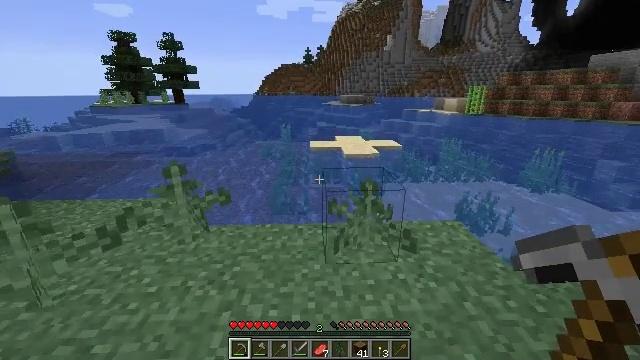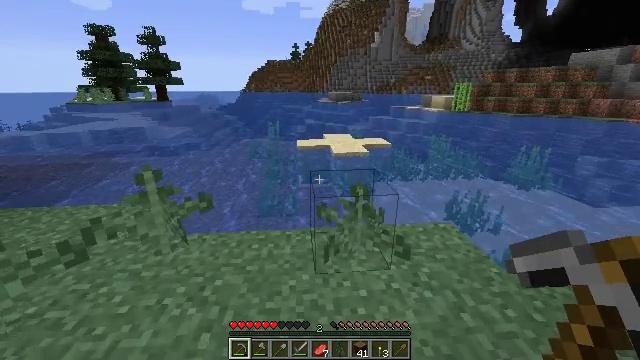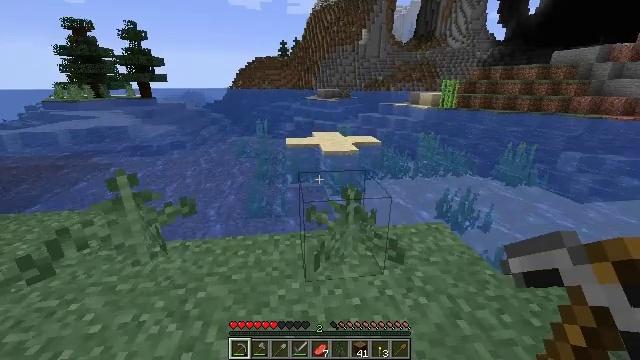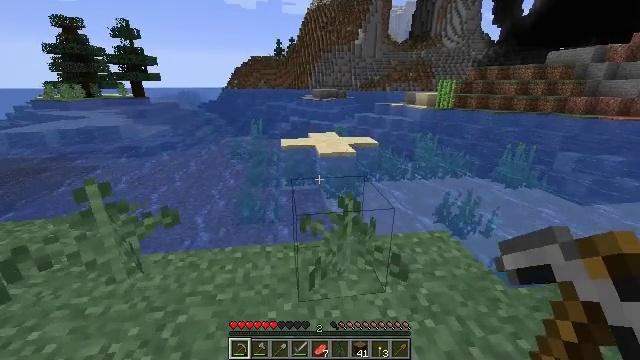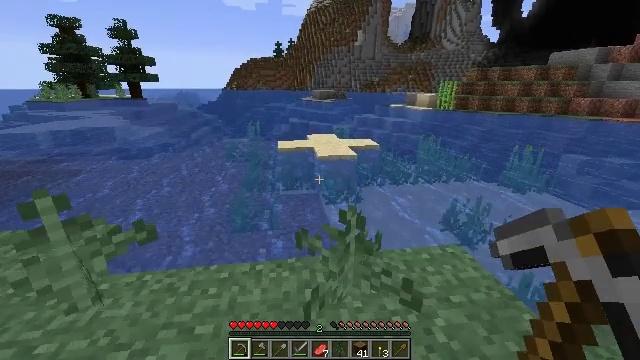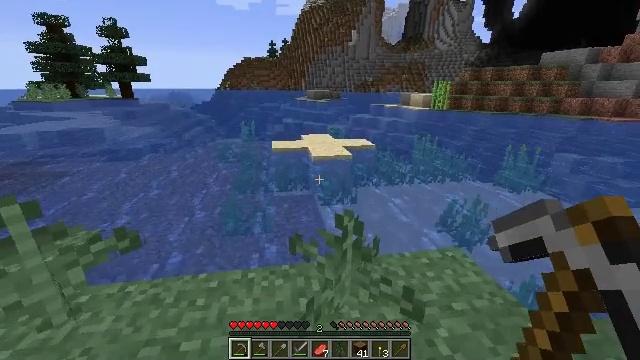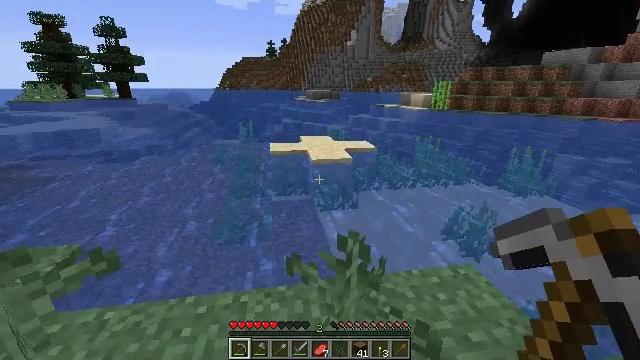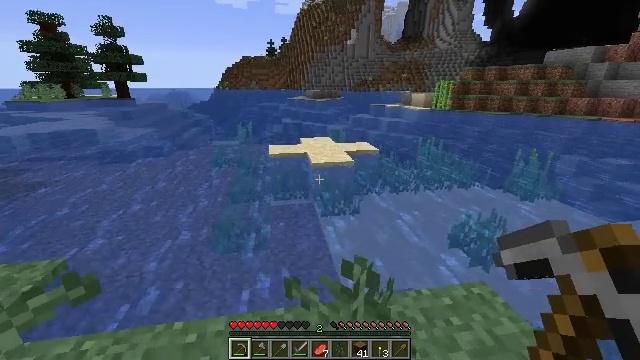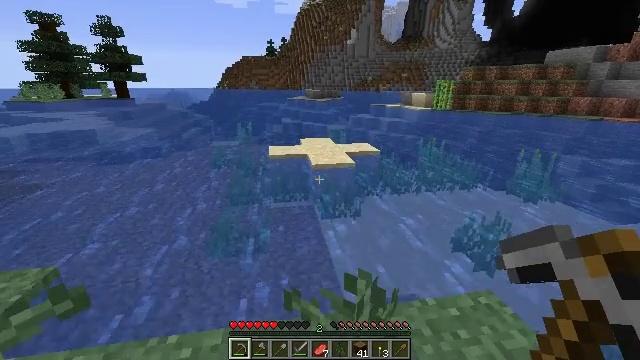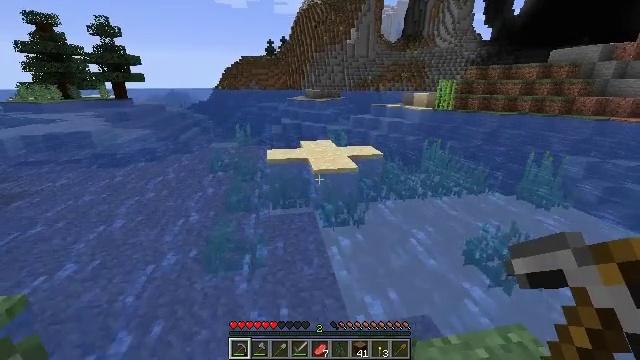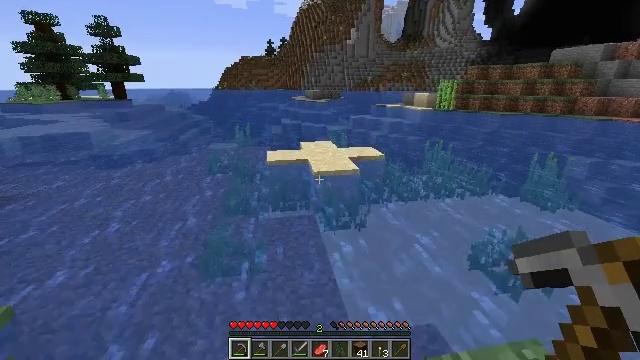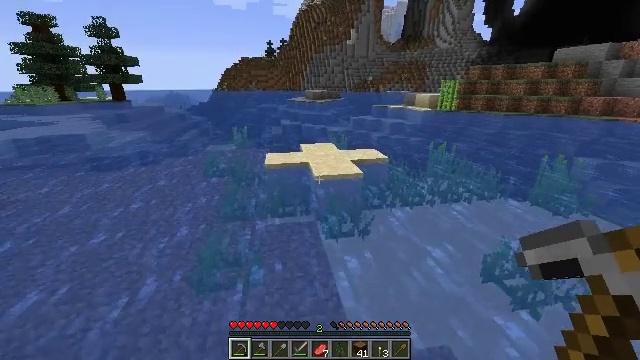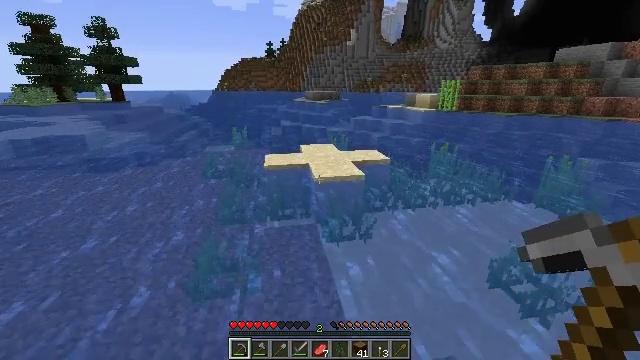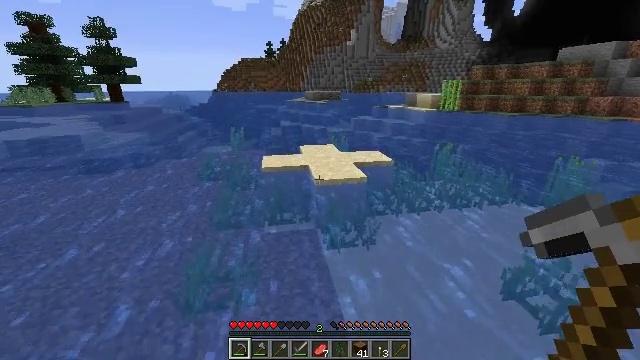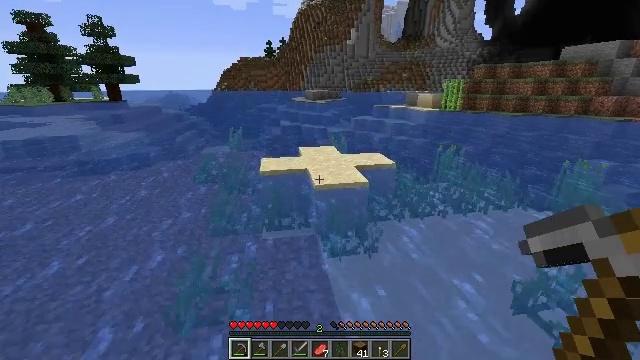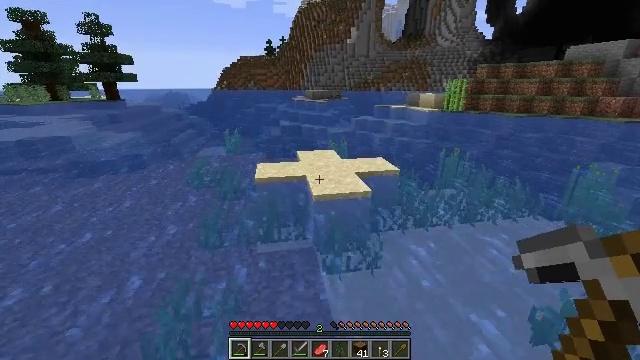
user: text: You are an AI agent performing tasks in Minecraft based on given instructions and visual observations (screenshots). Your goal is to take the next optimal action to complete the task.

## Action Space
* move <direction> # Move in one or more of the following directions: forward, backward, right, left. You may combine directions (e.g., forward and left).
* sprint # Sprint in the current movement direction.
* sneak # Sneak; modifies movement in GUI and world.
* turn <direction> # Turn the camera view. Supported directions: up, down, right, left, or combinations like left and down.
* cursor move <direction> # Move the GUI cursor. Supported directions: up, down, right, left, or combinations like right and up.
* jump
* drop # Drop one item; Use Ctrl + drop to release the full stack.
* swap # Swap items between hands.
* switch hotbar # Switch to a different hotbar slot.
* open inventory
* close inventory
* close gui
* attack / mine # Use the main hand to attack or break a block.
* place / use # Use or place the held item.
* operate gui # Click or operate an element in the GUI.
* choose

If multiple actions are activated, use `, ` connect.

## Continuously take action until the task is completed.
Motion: motion action
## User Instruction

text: Mine the sugar cane near rivers.
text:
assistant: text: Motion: move forward, turn right
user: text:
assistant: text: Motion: move forward, turn right
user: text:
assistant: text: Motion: move forward
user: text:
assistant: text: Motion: move forward
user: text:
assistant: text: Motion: move forward, turn right
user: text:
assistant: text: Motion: move forward
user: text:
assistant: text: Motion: move forward
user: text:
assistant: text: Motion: move forward
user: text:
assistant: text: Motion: move forward
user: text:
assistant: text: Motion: move forward
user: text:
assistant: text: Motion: move forward
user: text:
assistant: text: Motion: move forward
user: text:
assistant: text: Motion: move forward
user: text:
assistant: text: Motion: move forward
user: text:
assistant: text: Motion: move forward
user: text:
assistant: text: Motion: move forward, jump
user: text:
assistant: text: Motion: move forward, jump
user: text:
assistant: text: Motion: move forward, jump
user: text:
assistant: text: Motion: move forward, jump
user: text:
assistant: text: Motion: move forward
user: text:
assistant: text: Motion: move forward
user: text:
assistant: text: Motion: move forward
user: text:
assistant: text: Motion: move forward
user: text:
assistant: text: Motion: move forward
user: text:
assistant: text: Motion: move forward
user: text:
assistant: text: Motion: move forward
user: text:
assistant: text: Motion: move forward
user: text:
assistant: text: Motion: move forward
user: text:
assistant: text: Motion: move forward
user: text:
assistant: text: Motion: move forward, turn right and up